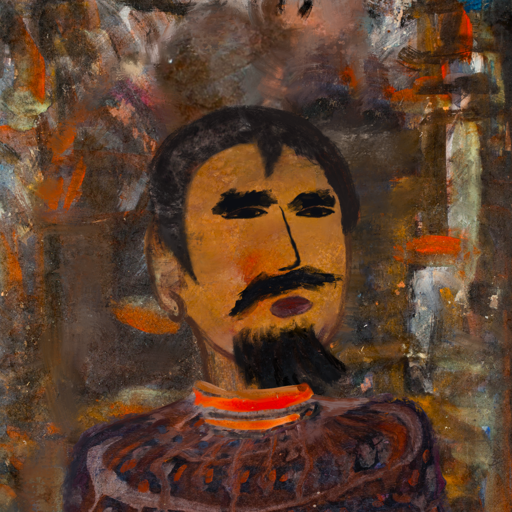
Background: GypsyQueen, Head And Neck Side: Pipe, Face Side: Mosgoul, Bust: Hypocrite, Hair Side: Roy_Bahadur, Head Accessory: Blank, Second Necklace: Blank, Necklace: Experience, Baby: Blank